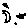
Label: moon